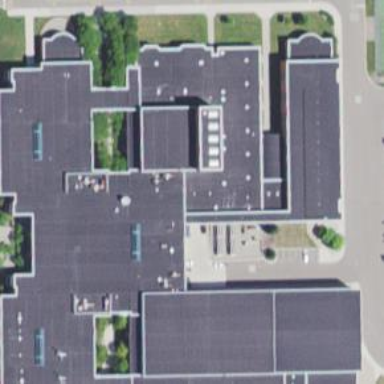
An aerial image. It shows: School.